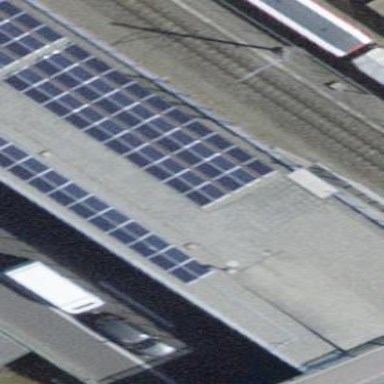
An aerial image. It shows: Solar power generator using photovoltaic method with solar photovoltaic panel types.